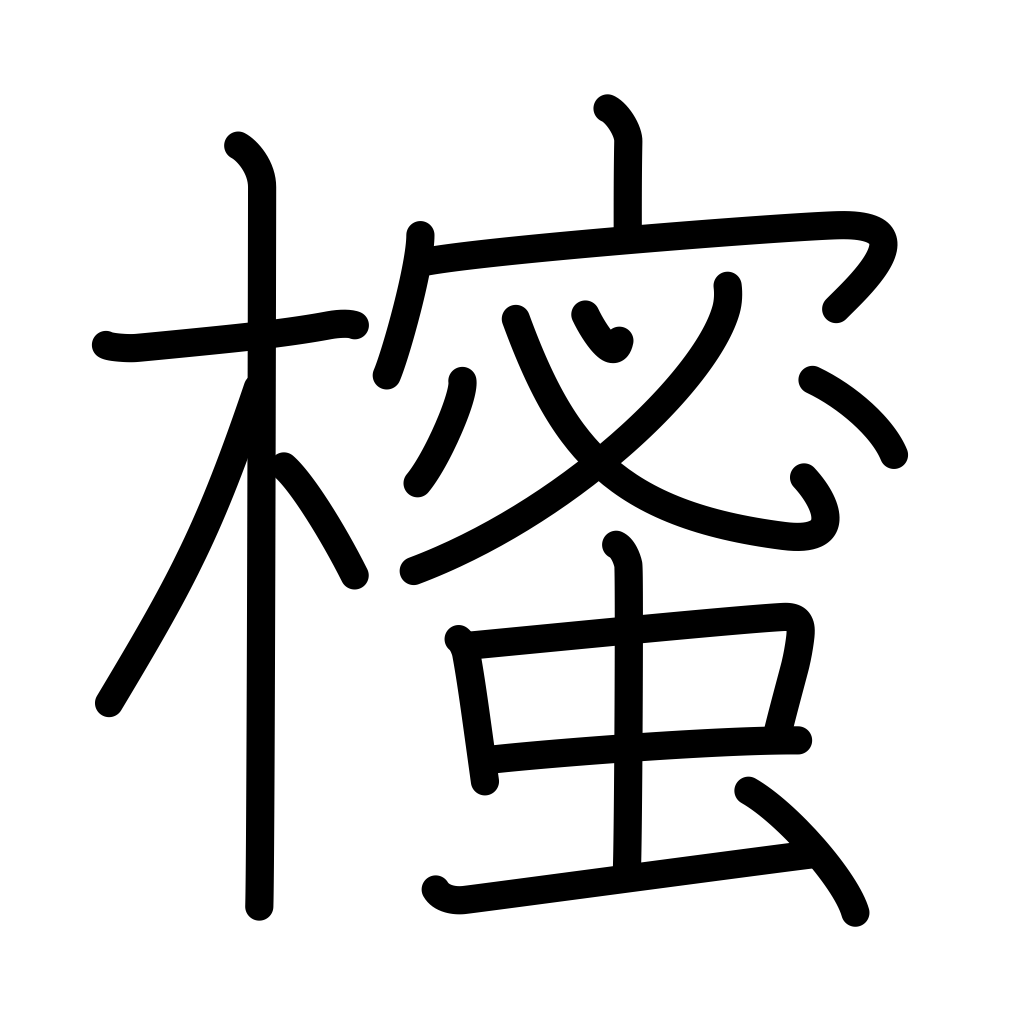
Meaning: Japanese star anise